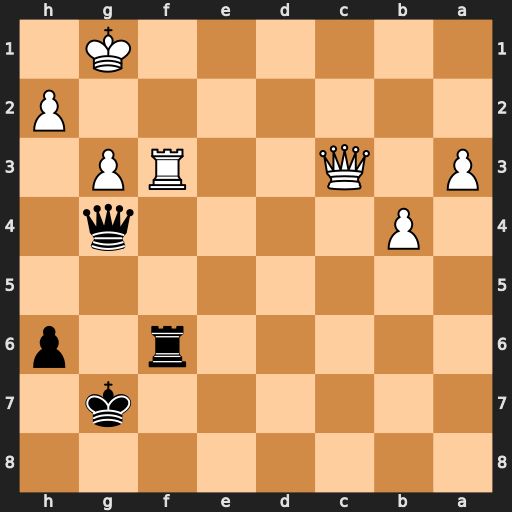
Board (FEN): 8/6k1/5r1p/8/1P4q1/P1Q2RP1/7P/6K1
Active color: b
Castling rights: -
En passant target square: -
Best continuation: Qxf3 Qxf3 Rxf3